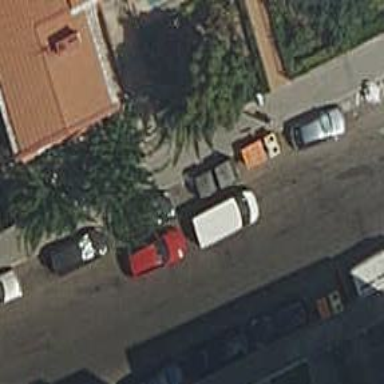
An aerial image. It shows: Recycling container for recycling.